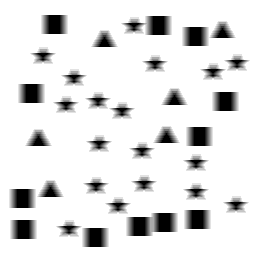
Squares: 12
Triangles: 6
Stars: 18
Total shapes: 36